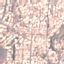
Land use / land cover class: Residential